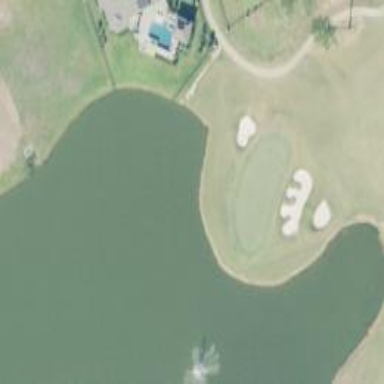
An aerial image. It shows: View of golf hole.